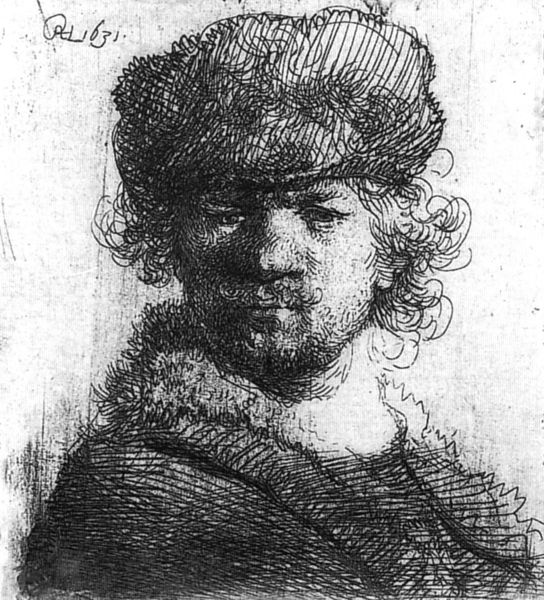
Titel: Selbstbildnis mit Pelzmütze und dunklem Mantel
Künstler: Harmensz van Rijn Rembrandt
Institution: Amsterdam, Rijksprentenkabinett
Schlagwörter: mann, weiß, frau, grau, haar, hell, hut, nase, schwarz, skizze, zeichnung, blick, schal, bart, kappe, mütze, schnurrbart, augen, kragen, portrait, haare, mantel, augenbrauen, frontal, locken, schrift, ernst, grimmig, radierung, bleistift, federzeichnung, rembrand, rlibzi